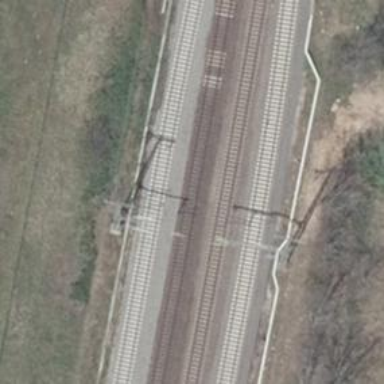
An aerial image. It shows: Railway track with contact lines for electrification.